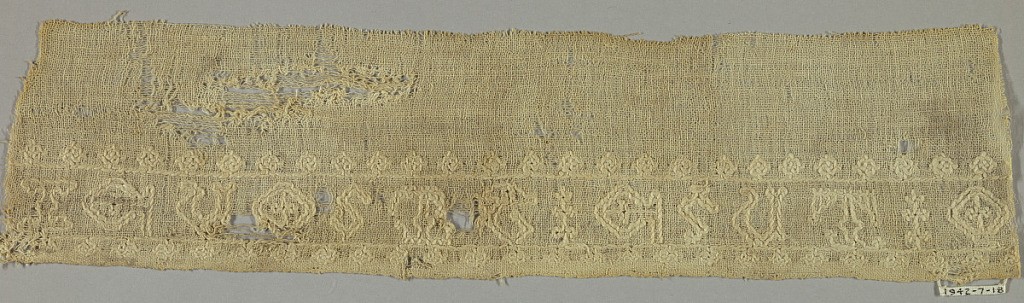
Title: Fragment
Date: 15th century
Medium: linen, silk Technique: embroidery on plain weave
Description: Fragment of a cover showing a band ornamented with gothic letters.